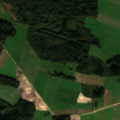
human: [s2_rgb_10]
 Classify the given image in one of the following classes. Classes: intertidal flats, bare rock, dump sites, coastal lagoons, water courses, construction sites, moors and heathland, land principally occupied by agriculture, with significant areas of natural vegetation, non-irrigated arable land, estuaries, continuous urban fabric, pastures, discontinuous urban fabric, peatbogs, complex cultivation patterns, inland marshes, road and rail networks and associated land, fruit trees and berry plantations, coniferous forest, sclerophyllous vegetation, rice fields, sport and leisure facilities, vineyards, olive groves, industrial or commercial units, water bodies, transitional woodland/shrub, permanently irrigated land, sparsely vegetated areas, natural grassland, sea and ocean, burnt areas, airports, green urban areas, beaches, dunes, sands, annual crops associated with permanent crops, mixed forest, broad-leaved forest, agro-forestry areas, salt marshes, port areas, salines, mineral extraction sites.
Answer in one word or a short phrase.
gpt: non-irrigated arable land, pastures, complex cultivation patterns, coniferous forest, mixed forest